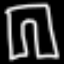
Label: pants